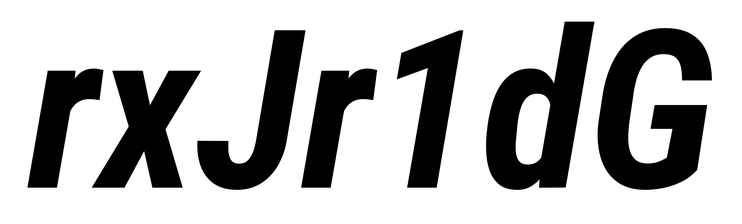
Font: Roboto-Italic_Condensed_Bold_Italic